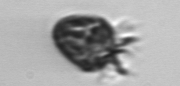
Label: Ciliophora